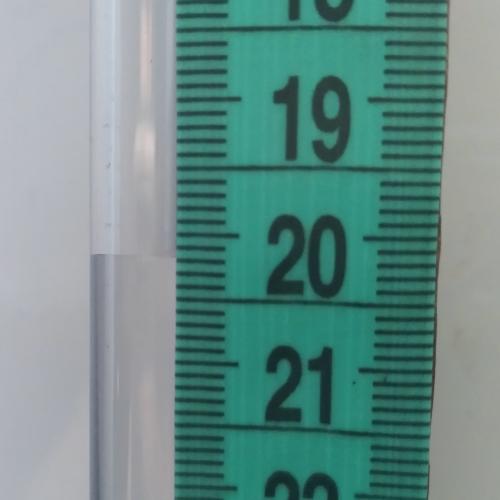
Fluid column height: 20.2 cm